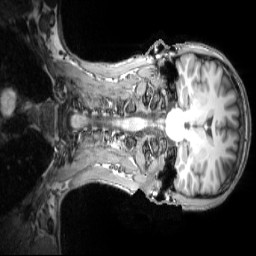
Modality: T1w
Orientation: coronal
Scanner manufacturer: siemens
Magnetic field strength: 3 T
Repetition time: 2.3 s
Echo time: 0.0033 s